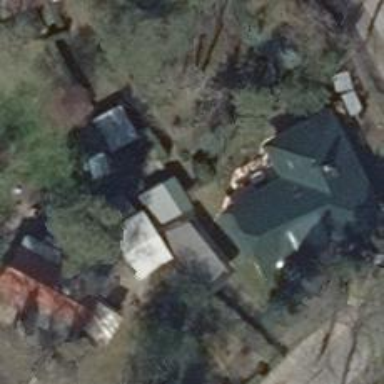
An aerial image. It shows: Detached building with hipped roof shape.